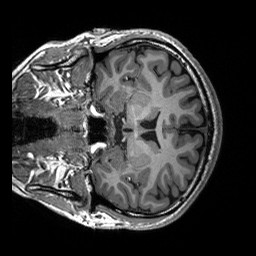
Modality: T1w
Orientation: coronal
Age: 20
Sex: male
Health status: healthy
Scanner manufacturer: siemens
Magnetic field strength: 3 T
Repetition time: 2.53 s
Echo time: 0.00227 s